Question: I would like to compare two different character variables in R Studio.
The first column (BZ_Pred) shows what participants predicted to be their 5 most used Apps.
The second column (BZ_Act) shows the 5 Apps that were actually used the most.

Now I would like to create a third column that contains a "Yes" if the 1st App was guessed correctly and a "No" if the 1st App wasn't guessed correctly.
But how can I compare those App names to another?
Thanks in advance!
I tried if() and else(), but it didn't work.
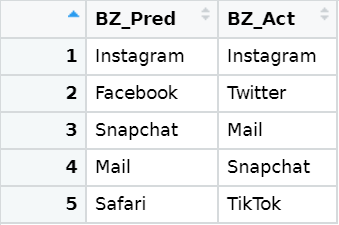
Answer: You may simply use the logical equality operator '==' along with the 'ifelse()' function here:
'''
df$eq <- ifelse(df$BZ_Pred == df$BZ_Act, "Yes", "No")
'''